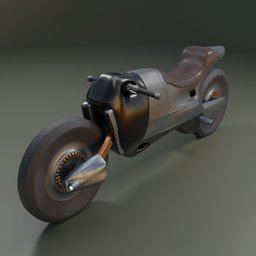
Label: mechanical